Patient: sex F, age 27
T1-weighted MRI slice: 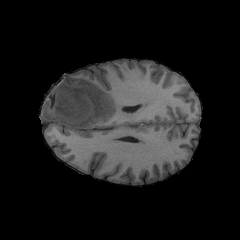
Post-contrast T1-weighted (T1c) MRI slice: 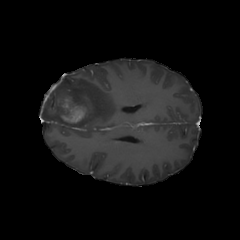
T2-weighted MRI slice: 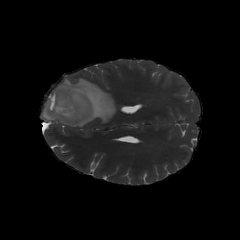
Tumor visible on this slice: yes
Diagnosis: Astrocytoma, IDH-mutant
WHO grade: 4